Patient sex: M
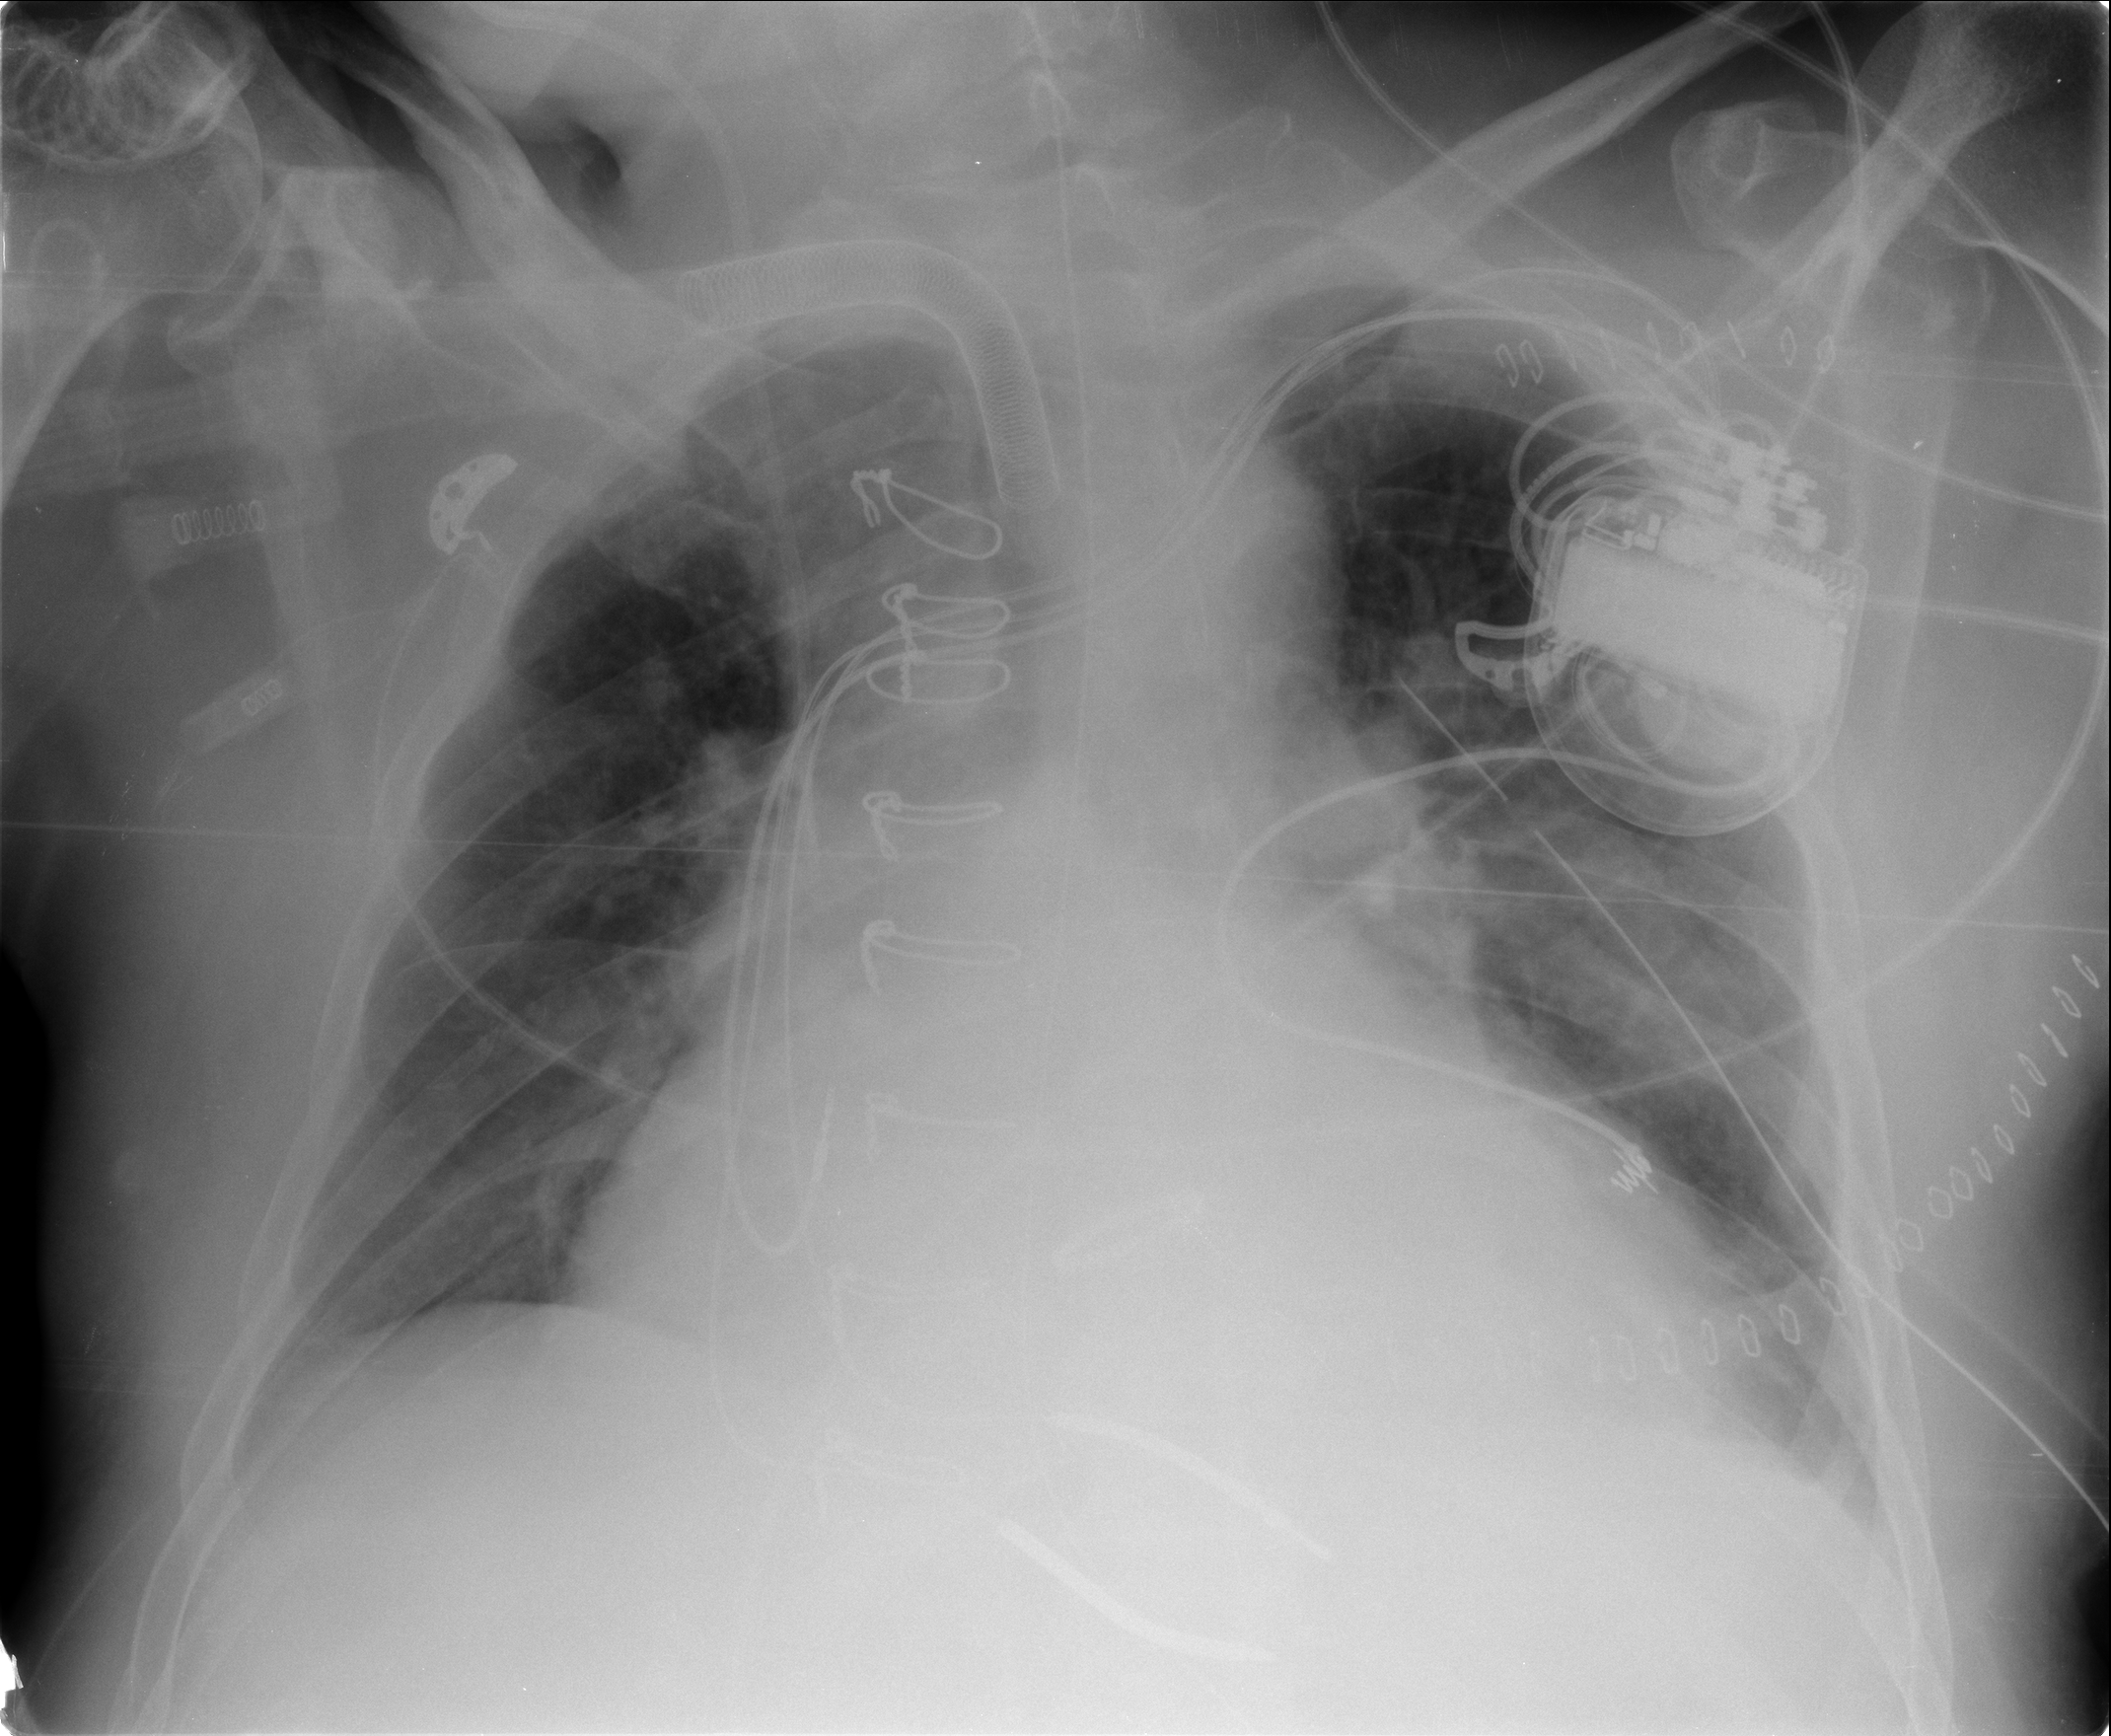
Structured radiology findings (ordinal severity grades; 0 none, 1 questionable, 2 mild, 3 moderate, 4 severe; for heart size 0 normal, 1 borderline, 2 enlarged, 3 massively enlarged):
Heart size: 3
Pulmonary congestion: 2
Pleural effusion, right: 0
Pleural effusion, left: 1
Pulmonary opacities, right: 0
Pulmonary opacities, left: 1
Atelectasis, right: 0
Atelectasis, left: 2